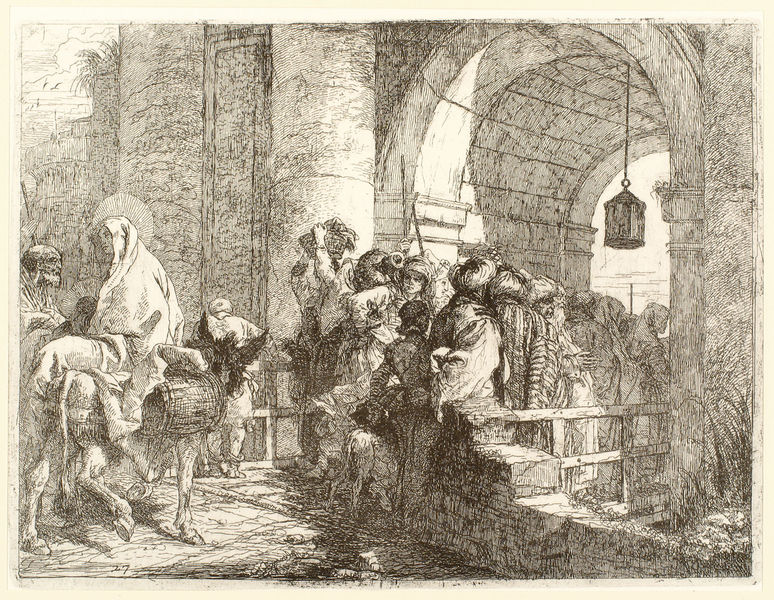
Titel: Die Flucht nach Ägypten
Künstler: Domenico Giovanni Tiepolo
Institution: Berlin, Kupferstichkabinett
Schlagwörter: kopf, schatten, umhang, weiß, menschen, sitzen, frau, laterne, licht, schwarz, zeichnung, tier, tiere, zaun, brücke, mantel, kind, esel, krug, reiten, bogen, mauer, grafik, baby, geländer, tor, flucht, radierung, stich, fass, menschenmenge, stadttor, heiligenschein, nimbus, jesus, stadtmauer, prozession, heilige, maria, jerusalem, turban, josef, ägypten, palästina